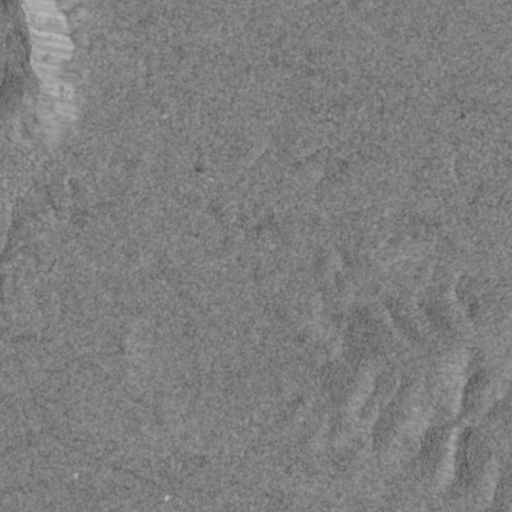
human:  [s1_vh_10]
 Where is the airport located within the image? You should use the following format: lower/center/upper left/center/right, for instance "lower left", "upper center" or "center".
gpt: The airport is located in the lower left of the image.
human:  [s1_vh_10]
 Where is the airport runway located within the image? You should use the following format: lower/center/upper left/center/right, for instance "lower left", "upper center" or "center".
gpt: The airport runway is located in the lower left of the image.
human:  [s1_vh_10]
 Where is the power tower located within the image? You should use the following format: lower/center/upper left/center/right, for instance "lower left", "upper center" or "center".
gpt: There is no power tower in the image.

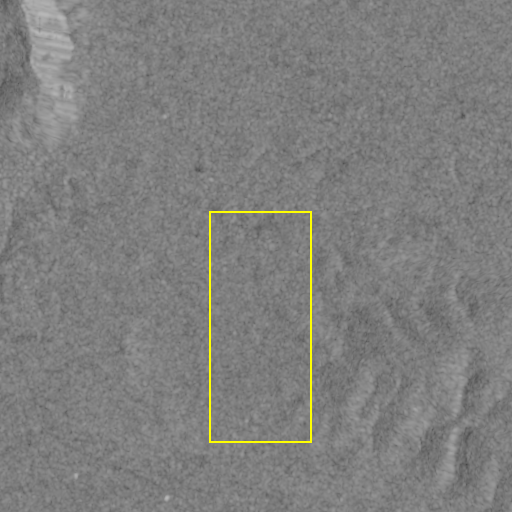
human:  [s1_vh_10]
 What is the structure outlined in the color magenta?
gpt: There is no magenta outline.
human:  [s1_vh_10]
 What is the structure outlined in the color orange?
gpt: There is no structure outlined in orange.